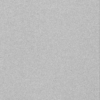
Label: dusty